Question:
What I'm trying to achieve is, I want to automate the values of the table between the and table. Since it's a many-to-many relationship I created the table. Currently the server (nodejs) gets the request with , and some an array of bookmarks (which are not important now). It checks if the user already has this folder, by selecting from the table and if it's not existing it inserts a new row into the table. Then it has to send another statement to insert into the table.
So I have to "manually" keep the table updated.I guess this is a common problem and wanted to know if there is a pattern or a proven solution? The odd thing is that MySQL automatically handles the deletion of rows with an AFTER DELETE trigger but there is no (at least that I know of) automation with an AFTER INSERT trigger.
As I already said an AFTER INSERT trigger could possibly solve it, but I think it's not possible to pass some extra parameters to the AFTER INSERT trigger. This would be the user_id and the folder_client_id in my case.
I was thinking of a solution that I could create another table called which would look like:
'''
tmp_folder
-- id
-- title
-- changed
-- user_id
-- folder_client_id
'''
Then create an AFTER INSERT trigger on this table which inserts into folders and user_folders and then removes the row from again. Would this be the right way or is there a better one?
I would basically do the same with the bookmarks and user_bookmarks table. The best thing would be if it's even possible to insert a folder then the owner into the table with user_id and folder_client_id and then multiple other users into with the user_id and an default folder_client_id of -1 or something which will be updated later.
Meanwhile thanks for reading and I hope you can help me :)
PS: Is there a name for the table between 2 other tables in an m-2-m relationship?
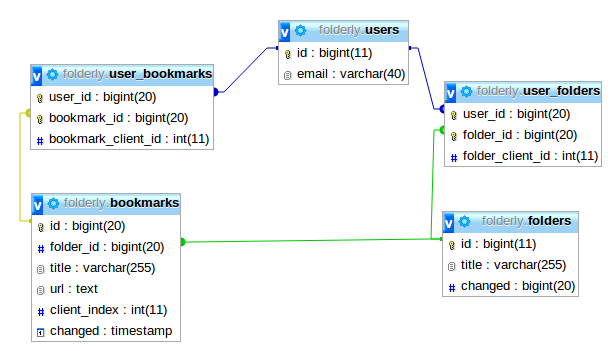
Answer: I don't see an easy way to do this via triggers, but a stored procedure may suit you:
'''
DELIMITER //
CREATE PROCEDURE
add_user_folder(
IN u_user_id BIGINT UNSIGNED,
IN u_folder_client_id BIGINT UNSIGNED,
IN v_title VARCHAR(255)
)
BEGIN
DECLARE u_found INT UNSIGNED DEFAULT 0;
SELECT
1 INTO u_found
FROM
user_folders
WHERE
user_id = u_user_id AND
folder_client_id = u_folder_client_id;
IF IFNULL(u_found, 0) = 0 THEN
START TRANSACTION;
INSERT INTO
folders
SET
title = v_title,
changed = UNIX_TIMESTAMP();
INSERT INTO
user_folders
SET
user_id = u_user_id,
folder_id = LAST_INSERT_ID(),
folder_client_id = u_folder_client_id;
COMMIT;
END IF;
END;
//
'''